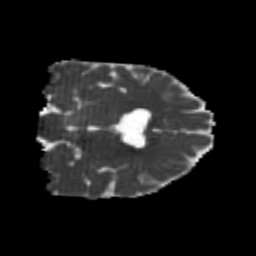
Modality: MD
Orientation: coronal
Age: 23
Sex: male
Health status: healthy
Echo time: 0.074 s